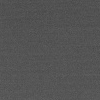
Atmospheric dust classification: dusty